Question: I have the following element:
'''
<div class="bottom-est">Bottom-Est</div>
'''
'''
.bottom-est {
position: fixed;
width:100%;
bottom: 0;
border: 1px solid black;
background-color: orange;
}
'''
Can I place another fixed position element right above it?
it has a fixed/known height, I can just add 'bottom:##px' to displace it:
'''
<div class="bottom-ish">Bottom-Ish</div>
'''
'''
.bottom-ish {
position: fixed;
width:100%;
bottom: 18px;
border: 1px solid black;
background-color: yellow;
}
'''
Which will accomplish the resulting goal:

But is there a way to do this that doesn't require knowing the height ahead of time. I can't modify '.bottom-est' at all, but I can modify '.bottom-ish' as much as I want.
'''
body {
margin:0;
padding:0;
}
.bottom-ish {
position: fixed;
width:100%;
bottom: 18px;
border: 1px solid black;
background-color: yellow;
}
.bottom-est {
position: fixed;
width:100%;
bottom: 0;
border: 1px solid black;
background-color: orange;
}
'''
'''
<div class="bottom-ish">Bottom-Ish</div>
<div class="bottom-est">Bottom-Est</div>
'''
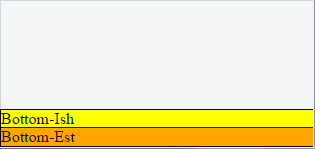
Answer: With CSS alone, the answer is NO.
Once you apply 'position: fixed' to an element you remove it from the document flow. This means that other elements don't respect the fixed element's space. In fact, they treat the fixed element as though it doesn't even exist.
So unless you know the height of the fixed element, you can't position another element to stack right above it.